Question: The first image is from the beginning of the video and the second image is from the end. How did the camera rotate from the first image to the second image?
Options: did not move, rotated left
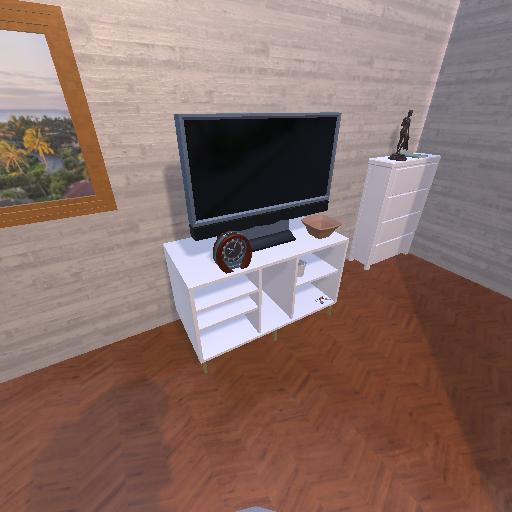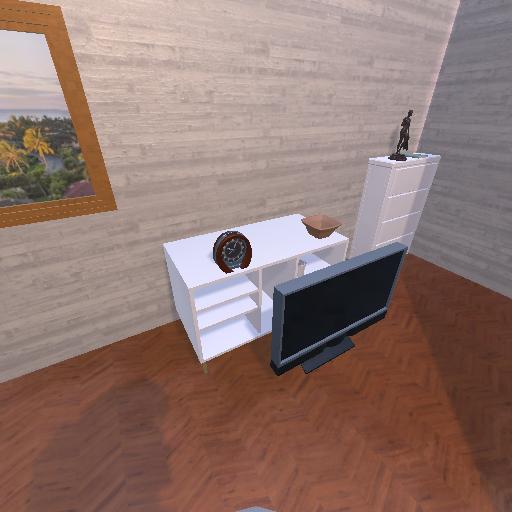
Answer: did not move